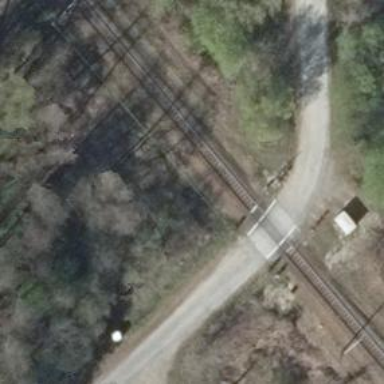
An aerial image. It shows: Railway with electrified contact lines.